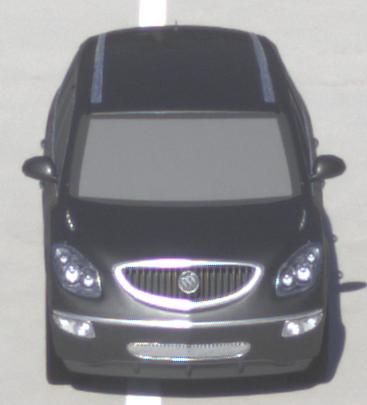
Make: Buick
Model: Enclave
Detailed model: GMT967
Model produced from: 2007
Model produced until: 2017
Doors: 5
Color: gray
Road condition: dry road
Daytime: morning or afternoon
Contrast: high contrast